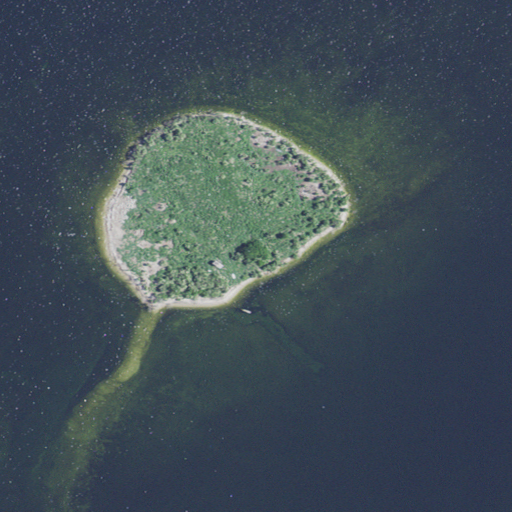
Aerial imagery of island in Wisconsin named Jack Island containing open water, grassland, and barren land